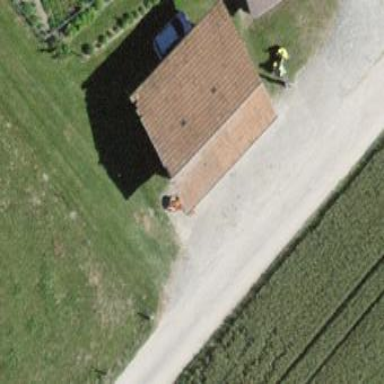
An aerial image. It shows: Barn.